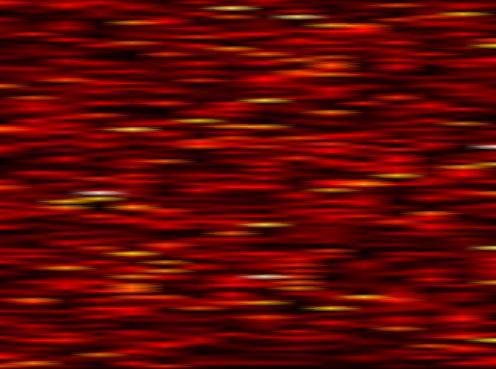
Label: OFDM